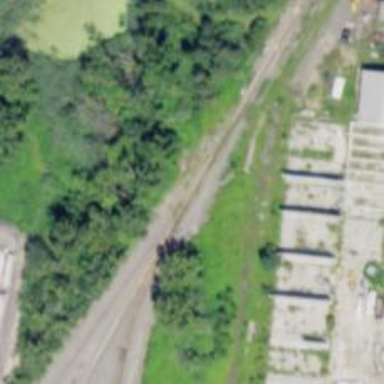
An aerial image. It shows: Railway yard.